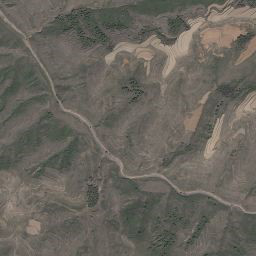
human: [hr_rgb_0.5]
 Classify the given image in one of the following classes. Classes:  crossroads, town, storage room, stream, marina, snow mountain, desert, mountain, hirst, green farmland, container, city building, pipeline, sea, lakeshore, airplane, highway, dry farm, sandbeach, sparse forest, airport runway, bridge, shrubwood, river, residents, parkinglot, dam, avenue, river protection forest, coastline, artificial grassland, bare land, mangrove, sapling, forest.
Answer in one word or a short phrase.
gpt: mountain